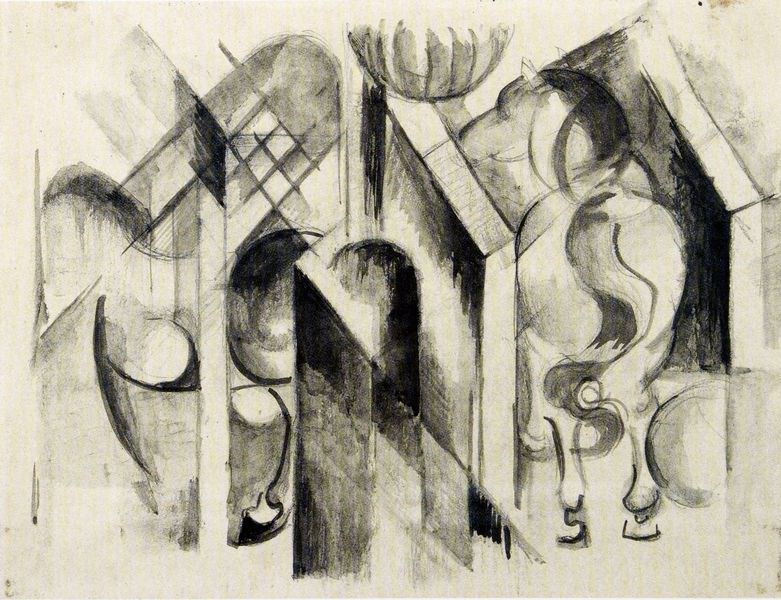
Titel: Stallungen
Künstler: Franz Marc
Institution: (Privatbesitz)
Schlagwörter: dunkel, kopf, körper, schatten, weiß, kubismus, kubistisch, frau, grau, hell, kreide, licht, rücken, schwarz, skizze, säulen, tür, zeichnung, tier, tiere, expressionismus, gesicht, gitter, figur, ohren, schulter, kreis, oval, pferd, pferde, rund, schuppen, huf, hufe, mähne, rappe, schwanz, schweif, bein, hintern, papier, ecke, bogen, studie, moderne, heu, abstrakt, flächen, modern, mauer, formen, grafik, graphik, linien, figuren, rundbogen, krieg, gerade, streifen, striche, surrealismus, rechtecke, bögen, wände, tusche, burg, eckig, rechteck, münchen, kohle, hinten, form, schwarz weiss, schraffur, radierung, kreise, bleistift, kugel, kugeln, schimmel, franz, kohlezeichnung, halbkreis, ecken, ttür, diagonal, geometrisch, rauten, frauenfigur, toilette, schnauze, mauern, stall, unfarbig, ungegenständlich, geometrie, quadrat, vierecke, blauer reiter, roß, hengst, raster, pferdeschwanz, hinterteil, box, franz marc, marc, abstrackt, hinterbeine, lichtbrechung, ballon, aufgespalten, expressinismus, multiperspektive, naturempathie, vorkriegszeit, pferdehintern, eingepfercht, ballom, winklig